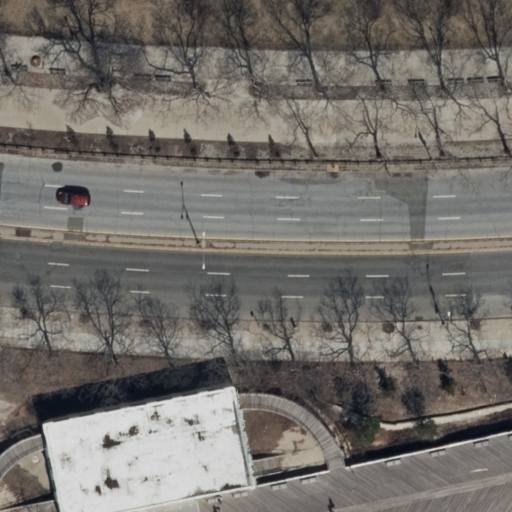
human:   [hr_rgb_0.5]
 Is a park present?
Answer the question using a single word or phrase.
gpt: yes

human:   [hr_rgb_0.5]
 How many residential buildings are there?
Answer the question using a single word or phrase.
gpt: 1

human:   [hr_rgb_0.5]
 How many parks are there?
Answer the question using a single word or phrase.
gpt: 1

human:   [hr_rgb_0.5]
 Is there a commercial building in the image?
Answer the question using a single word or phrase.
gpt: no

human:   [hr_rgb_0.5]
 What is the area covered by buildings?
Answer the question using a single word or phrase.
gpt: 14m2

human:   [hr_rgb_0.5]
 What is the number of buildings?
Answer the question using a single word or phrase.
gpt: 1

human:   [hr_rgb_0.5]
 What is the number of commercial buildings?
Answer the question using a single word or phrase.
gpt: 0

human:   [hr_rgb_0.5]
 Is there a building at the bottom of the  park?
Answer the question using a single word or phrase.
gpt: yes

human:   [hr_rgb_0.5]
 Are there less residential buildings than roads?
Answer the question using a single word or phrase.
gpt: yes

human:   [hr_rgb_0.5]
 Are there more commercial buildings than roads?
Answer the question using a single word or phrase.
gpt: no

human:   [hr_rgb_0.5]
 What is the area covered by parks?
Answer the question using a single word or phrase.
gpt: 938m2

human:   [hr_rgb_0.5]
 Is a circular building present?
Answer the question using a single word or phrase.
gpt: no

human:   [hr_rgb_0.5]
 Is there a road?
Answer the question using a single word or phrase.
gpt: yes

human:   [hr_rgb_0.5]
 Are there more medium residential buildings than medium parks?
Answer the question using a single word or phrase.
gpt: no

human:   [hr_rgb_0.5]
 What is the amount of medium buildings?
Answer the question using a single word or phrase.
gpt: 0

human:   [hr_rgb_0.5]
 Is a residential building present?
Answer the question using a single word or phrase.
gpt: yes

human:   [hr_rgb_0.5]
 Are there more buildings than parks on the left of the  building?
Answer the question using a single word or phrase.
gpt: no

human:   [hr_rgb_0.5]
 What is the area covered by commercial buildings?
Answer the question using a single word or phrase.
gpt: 0m2

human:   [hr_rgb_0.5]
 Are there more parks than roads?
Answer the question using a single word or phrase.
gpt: no

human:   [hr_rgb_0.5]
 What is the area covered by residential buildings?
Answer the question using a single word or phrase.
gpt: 14m2

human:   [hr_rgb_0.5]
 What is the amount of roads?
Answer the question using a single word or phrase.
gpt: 5

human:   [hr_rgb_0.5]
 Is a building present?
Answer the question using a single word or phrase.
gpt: yes

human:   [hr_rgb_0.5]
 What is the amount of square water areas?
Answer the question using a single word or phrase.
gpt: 0

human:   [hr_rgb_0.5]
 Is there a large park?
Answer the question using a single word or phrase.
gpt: yes

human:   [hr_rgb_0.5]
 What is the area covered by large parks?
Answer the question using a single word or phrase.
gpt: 938m2

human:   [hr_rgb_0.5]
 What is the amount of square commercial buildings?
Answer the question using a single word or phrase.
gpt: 0

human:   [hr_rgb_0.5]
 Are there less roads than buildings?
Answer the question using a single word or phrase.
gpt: no

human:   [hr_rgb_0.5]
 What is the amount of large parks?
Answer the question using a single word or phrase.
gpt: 1

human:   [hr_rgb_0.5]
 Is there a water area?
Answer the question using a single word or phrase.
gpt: no

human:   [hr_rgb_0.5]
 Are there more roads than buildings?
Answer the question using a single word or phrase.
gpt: yes

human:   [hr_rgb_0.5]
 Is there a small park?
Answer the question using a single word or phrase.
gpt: no

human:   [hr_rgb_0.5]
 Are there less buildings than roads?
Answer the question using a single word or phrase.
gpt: yes

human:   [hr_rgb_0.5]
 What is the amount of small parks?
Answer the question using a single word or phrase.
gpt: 0

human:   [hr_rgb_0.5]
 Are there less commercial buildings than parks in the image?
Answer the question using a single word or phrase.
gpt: yes

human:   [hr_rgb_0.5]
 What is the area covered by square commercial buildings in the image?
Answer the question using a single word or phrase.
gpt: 0m2

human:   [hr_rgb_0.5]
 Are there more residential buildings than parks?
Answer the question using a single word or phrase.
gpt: no

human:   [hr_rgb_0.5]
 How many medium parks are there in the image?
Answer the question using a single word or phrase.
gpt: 0

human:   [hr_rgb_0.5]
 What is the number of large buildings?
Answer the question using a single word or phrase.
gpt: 0

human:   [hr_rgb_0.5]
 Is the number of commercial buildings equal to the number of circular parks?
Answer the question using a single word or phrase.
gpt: yes

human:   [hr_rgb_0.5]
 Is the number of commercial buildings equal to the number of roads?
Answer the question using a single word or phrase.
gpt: no

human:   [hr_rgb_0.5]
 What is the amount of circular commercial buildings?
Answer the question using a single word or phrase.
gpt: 0

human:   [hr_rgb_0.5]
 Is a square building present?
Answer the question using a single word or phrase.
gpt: no

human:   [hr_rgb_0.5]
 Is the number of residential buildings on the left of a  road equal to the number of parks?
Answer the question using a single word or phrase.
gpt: yes

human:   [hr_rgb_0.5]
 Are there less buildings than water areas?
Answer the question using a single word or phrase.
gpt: no

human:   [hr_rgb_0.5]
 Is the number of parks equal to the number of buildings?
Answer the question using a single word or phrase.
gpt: yes

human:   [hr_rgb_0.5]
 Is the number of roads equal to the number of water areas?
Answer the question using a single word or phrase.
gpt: no

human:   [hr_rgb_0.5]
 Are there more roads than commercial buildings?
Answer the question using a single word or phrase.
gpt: yes

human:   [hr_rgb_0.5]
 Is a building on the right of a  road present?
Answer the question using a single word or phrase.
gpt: no

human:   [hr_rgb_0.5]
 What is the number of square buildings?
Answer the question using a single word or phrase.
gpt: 0

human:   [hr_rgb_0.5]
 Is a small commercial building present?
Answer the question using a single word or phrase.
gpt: no

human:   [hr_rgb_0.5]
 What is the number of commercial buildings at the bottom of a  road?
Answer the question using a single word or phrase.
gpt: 0

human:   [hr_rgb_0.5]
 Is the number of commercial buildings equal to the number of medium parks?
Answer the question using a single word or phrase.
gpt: yes

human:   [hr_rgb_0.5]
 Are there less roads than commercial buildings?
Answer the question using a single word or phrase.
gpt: no

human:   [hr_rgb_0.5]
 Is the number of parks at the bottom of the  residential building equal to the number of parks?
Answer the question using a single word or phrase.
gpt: no

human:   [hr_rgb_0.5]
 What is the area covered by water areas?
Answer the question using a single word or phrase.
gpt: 0m2

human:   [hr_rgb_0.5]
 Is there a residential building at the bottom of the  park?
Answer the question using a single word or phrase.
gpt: yes

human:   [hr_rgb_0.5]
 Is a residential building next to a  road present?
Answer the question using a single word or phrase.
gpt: yes

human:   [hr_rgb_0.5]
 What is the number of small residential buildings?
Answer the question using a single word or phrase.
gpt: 1

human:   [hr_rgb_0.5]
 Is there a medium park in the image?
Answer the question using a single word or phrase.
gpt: no

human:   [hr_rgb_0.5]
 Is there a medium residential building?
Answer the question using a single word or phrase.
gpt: no

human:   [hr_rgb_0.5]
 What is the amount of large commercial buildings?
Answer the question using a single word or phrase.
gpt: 0

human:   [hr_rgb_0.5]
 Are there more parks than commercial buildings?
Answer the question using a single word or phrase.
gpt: yes

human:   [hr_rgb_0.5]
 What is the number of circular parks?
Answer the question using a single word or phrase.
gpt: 0

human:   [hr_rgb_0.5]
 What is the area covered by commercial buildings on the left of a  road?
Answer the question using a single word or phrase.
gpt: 0m2